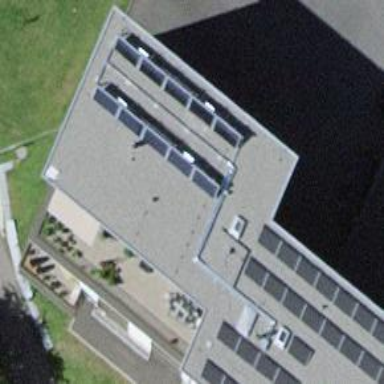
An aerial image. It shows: Solar power generator using photovoltaic method with solar photovoltaic panel types.